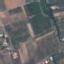
Land use / land cover: PermanentCrop